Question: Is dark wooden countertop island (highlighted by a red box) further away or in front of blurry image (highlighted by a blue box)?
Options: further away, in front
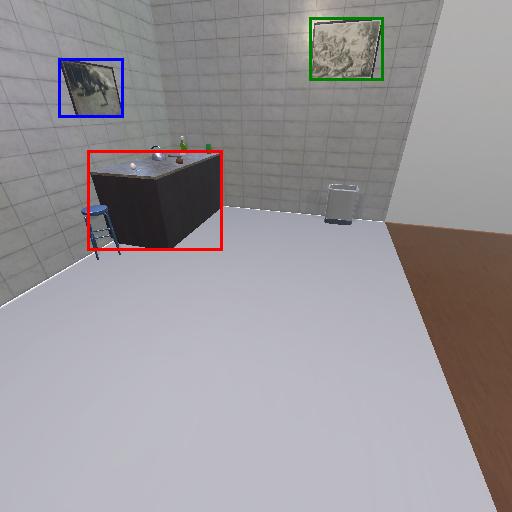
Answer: further away